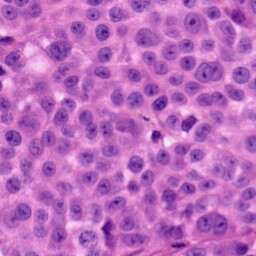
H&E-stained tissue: Skin